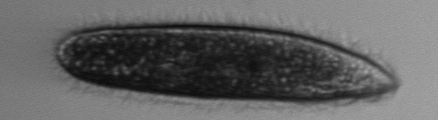
Label: Euplotes_morphotype1